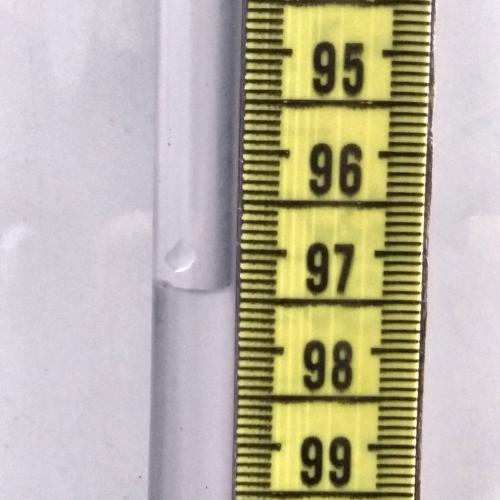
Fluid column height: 97.4 cm